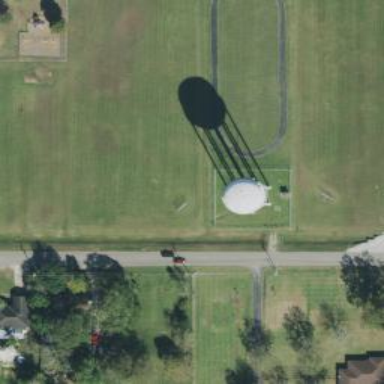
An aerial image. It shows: Water tower that is man-made.